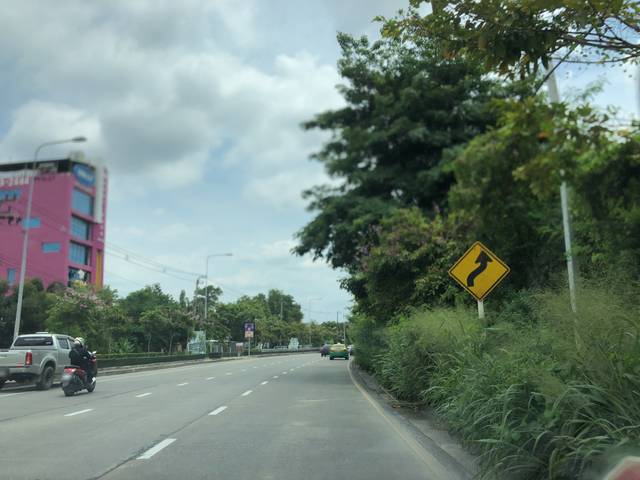
Region: Thailand
Coordinates: 13.692, 100.524